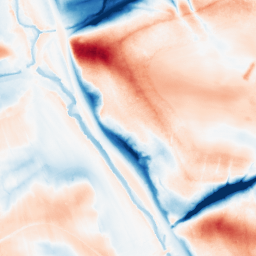
Category: classical
Decomposition family: gaussian_anisotropic
Decomposition parameters: sigma_x: 5
sigma_y: 20
Upsampling method: quintic
Upsampling parameters: scale: 4
Upsampling scale: 4